Field crop: maize
Growth stage: 2
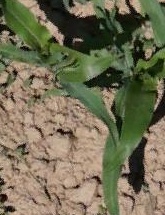
Species: maize